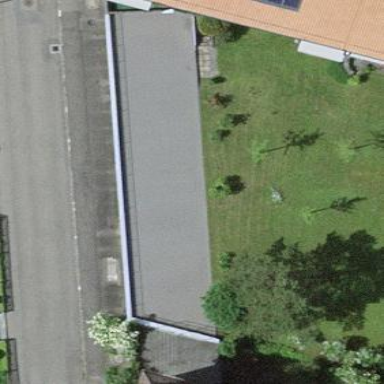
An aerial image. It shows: Collection of garages.